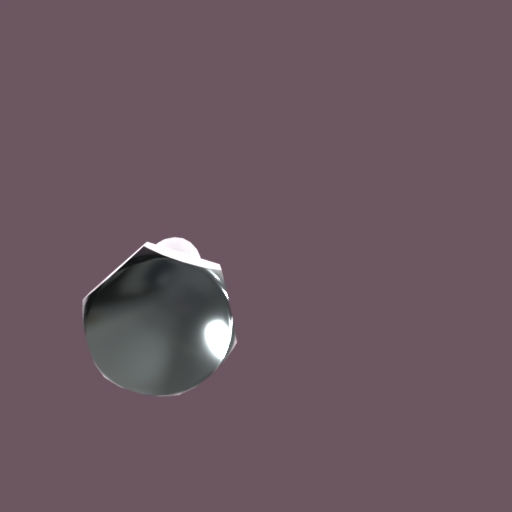
Label: bolt